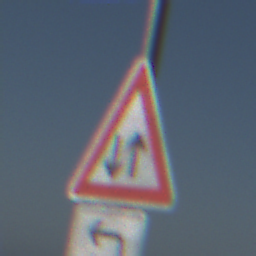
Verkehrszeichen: Gegenverkehr
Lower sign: RichtungsangabeDurchPfeile2
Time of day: MorningAfternoon
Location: Outdoor (Urban)
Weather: Clear
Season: NotSpecified
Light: Natural